Question: I'm doing a comparison chart of two different estimates of the same time series data. I'm filling the area between the two series in green if the original estimate is more than the latest estimate, and red otherwise.
I've got that part working, but I'd like to add a legend for the fill colors. I tried 'scale_fill_manual' towards the bottom of the code, but it doesn't seem to be doing anything?
Here's the code:
'''
library(ggplot2)
library(scales)
library(colorspace)
# Return a polygon that only plots between yLower and yUpper when yLower is
# less than yUpper.
getLowerPolygon = function(x, yLower, yUpper) {
# Create the table of coordinates
poly = data.frame(
x = numeric(),
y = numeric())
lastReversed = (yUpper[1] < yLower[1])
for (r in 1:length(x)) {
reversed = (yUpper[r] < yLower[r])
if (reversed != lastReversed) {
# Between points r-1 and r, the series intersected, so we need to
# change the polygon from visible to invisible or v.v. In either
# case, just add the intersection between those two segments to the
# polygon. Algorithm from:
# https://en.wikipedia.org/wiki/Line-line_intersection
# First line: x1,y1 - x2,y2
x1 = x[r-1]
y1 = yLower[r-1]
x2 = x[r]
y2 = yLower[r]
# Second line: x3,y3 - x4,y4
x3 = x[r-1]
y3 = yUpper[r-1]
x4 = x[r]
y4 = yUpper[r]
# Calculate determinants
xy12 = det(matrix(c(x1, y1, x2, y2), ncol = 2))
xy34 = det(matrix(c(x3, y3, x4, y4), ncol = 2))
x12 = det(matrix(c(x1, 1, x2, 1), ncol = 2))
x34 = det(matrix(c(x3, 1, x4, 1), ncol = 2))
y12 = det(matrix(c(y1, 1, y2, 1), ncol = 2))
y34 = det(matrix(c(y3, 1, y4, 1), ncol = 2))
# Calculate fraction pieces
xn = det(matrix(c(xy12, x12, xy34, x34), ncol = 2))
yn = det(matrix(c(xy12, y12, xy34, y34), ncol = 2))
d = det(matrix(c(x12 , y12, x34, y34), ncol = 2))
# Calculate intersection
xi = xn / d
yi = yn / d
# Add the point
poly[nrow(poly)+1,] = c(xi, yi)
}
lastReversed = reversed
# http://stackoverflow.com/questions/<PHONE>
poly[nrow(poly)+1,] = c(x[r], min(yLower[r], yUpper[r]))
}
poly = rbind(poly, data.frame(
x = rev(x),
y = rev(yUpper)))
return(poly)
}
getComparisonPlot = function(data, title, lower_name, upper_name,
x_label, y_label, legend_title = '') {
lightGreen = '#b0dd8d'
lightRed = '#fdba9a'
darkGray = RGB(.8, .8, .8)
midGray = RGB(.5, .5, .5)
plot = ggplot(data, aes(x = x))
plot = plot + geom_polygon(
aes(x = x, y = y),
data = data.frame(
x = c(data$x, rev(data$x)),
y = c(data$yLower, rev(data$yUpper))
),
fill = lightRed)
coords = getLowerPolygon(data$x, data$yLower, data$yUpper)
plot = plot + geom_polygon(
aes(x = x, y = y),
data = coords,
fill = lightGreen)
plot = plot + geom_line(
aes(y = yUpper, color = 'upper'),
size = 0.5)
plot = plot + geom_line(
aes(y = yLower, color = 'lower'),
size = 0.5)
plot = plot +
ggtitle(paste(title, '
', sep='')) +
xlab(x_label) +
ylab(y_label) +
scale_y_continuous(labels = comma)
# http://stackoverflow.com/a/<PHONE>/106302
plot = plot + scale_color_manual(
name = legend_title,
breaks = c('upper' , 'lower'),
values = c('gray20', 'gray50'),
labels = c(upper_name, lower_name))
plot = plot + scale_fill_manual(
name = 'Margin',
breaks = c('upper', 'lower'),
values = c(lightGreen, lightRed),
labels = c('Over', 'Under'))
return(plot)
}
print(getComparisonPlot(
data = data.frame(
x = 1:20,
yLower = 1:20 %% 5 + 2,
yUpper = 1:20 %% 7
),
title = 'Comparison Chart',
lower_name = 'Latest',
upper_name = 'Original',
x_label = 'X axis',
y_label = 'Y axis',
legend_title = 'Thing'
))
'''
Here's an image of the chart, I think it is a cool technique:

I'm also open to any other suggestions for improving my ggplot code.
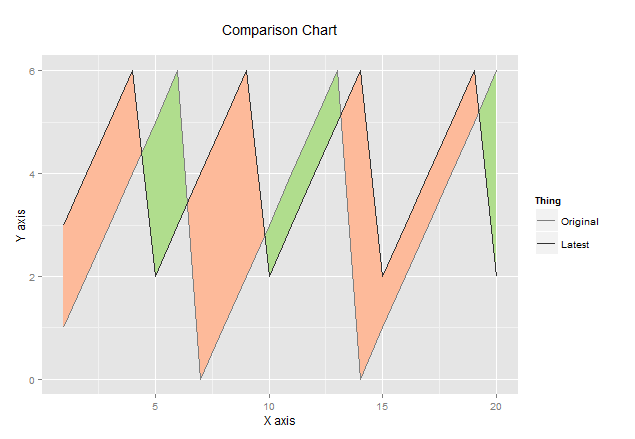
Answer: GGplot need you to map polygons 'fill' aesthetic to some variable. OR, in this case, it need just you to "label" the types of polygons (i.e. 'upper' and 'lower'). You do this by passing a string with the respective label for the fill aesthetic of geom_polygon(). What you are doing is passing a giving colour for each polygon and not mapping to anything that the ggplot will understand. It's kind of a "hard coded colour" =P.
Well, here are the changes inside 'getComparisonPlot':
'''
plot = plot + geom_polygon(
aes(x = x, y = y, fill = "upper"),
data = coords)
plot = plot + geom_polygon(
aes(x = x, y = y, fill = "lower"),
data = data.frame(
x = c(data$x, rev(data$x)),
y = c(data$yLower, rev(data$yUpper))
))
'''
One more thing. Note that the strings passed to fill aesthetic coincides with the breaks passed to the scale_fill_manual. It is necessary to make the legend map things right.
'''
plot = plot + scale_fill_manual(
name = 'Margin',
breaks = c('upper', 'lower'), # <<< corresponds to fill aesthetic labels
values = c(lightGreen, lightRed),
labels = c('Over', 'Under'))
'''
Result:

hope it helps.